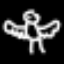
Label: angel